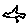
Label: bird